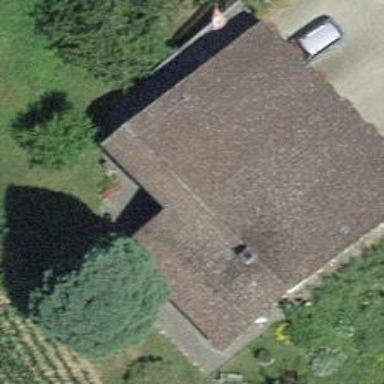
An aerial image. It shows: Farm building.